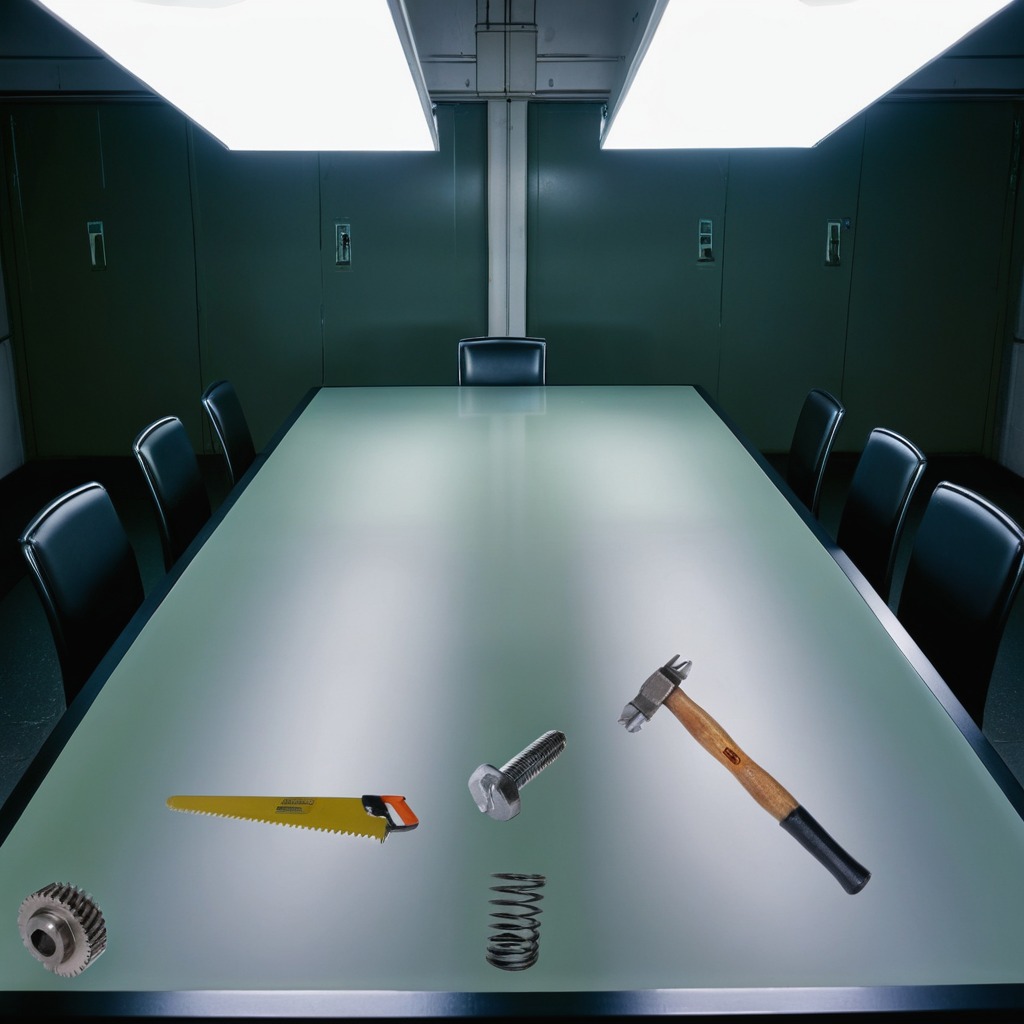
A gear with teeth, a hammer, a machine screw, a coiled metal spring, and a saw are lying on the table.